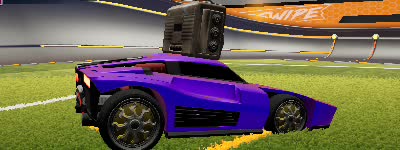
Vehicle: breakout